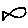
Label: fish